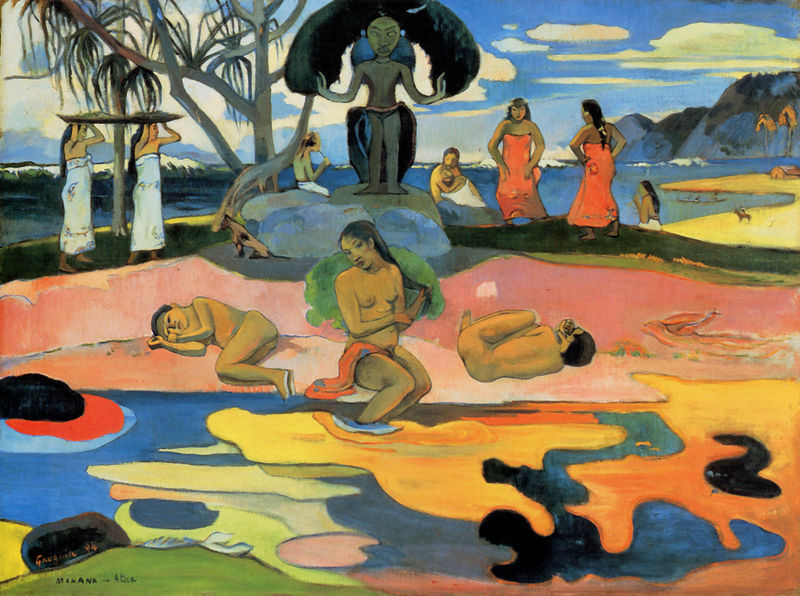
Titel: Mahana no atua (Jour de Dieu)
Künstler: Paul Gauguin
Standort: Chicago (Illinois)
Institution: The Art Institute of Chicago
Schlagwörter: akt, baum, berg, blau, dunkel, felsen, gemälde, gestein, gott, himmel, laub, meer, nackt, schlaf, wasser, weiß, wolken, akte, baden, badende, bäume, cezanne, fluss, frauen, gelb, grün, landschaft, menschen, sand, see, sitzen, ufer, äste, braun, bunt, frau, grau, haar, hell, holz, kleid, kleider, licht, orange, schwarz, gras, haus, hund, rot, tier, tiere, tuch, wiese, wolke, expressionismus, fest, malerei, tanz, stehen, stein, steine, tragen, porträt, öl, ast, bach, baumstamm, horizont, spiegelung, stamm, weite, gewässer, hütte, sonne, insel, figur, haare, sitzend, tücher, gewänder, personen, musik, pflanzen, tanzen, rosa, boot, kinder, pferd, früchte, schalen, skulptur, statue, brüste, farbig, küste, schiff, sommer, strand, welle, wellen, kauern, liegen, ruhen, schlafen, jungen, moderne, berge, fels, klippen, farbe, naiv, primitivismus, wogen, jugendstil, zopf, palme, liegend, bucht, gauguin, bad, flechten, katze, nacktheit, paradies, südsee, religion, sandstrand, schwimmen, nakt, paul, traum, kater, beten, altar, flecken, flöte, messe, palmen, heiligtum, gottheit, eingerollt, flächigkeit, primitiv, farbigkeit, standbild, postimpressionismus, regenbogen, paul gauguin, bam, tahiti, ureinwohner, floß, exotismus, meditation, tabu, mythisch, haiti, freuen, naive, götterverehrung, lsd, tahinit, tie, tiki, mordern, dunkelhäutiger, badetücher, gogin, philipinen, aktnackt, andere, mehana, männlicher blick